Question: Is it possible to change default html5 video player's colors or complete skin?
'''
<video id="sampleMovie" src="HTML5Sample.mov" controls></video>
'''

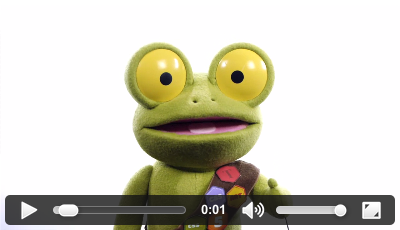
Answer: There's no way of re-skinning the browsers native HTML5 video controls. However, you can omit them completely (by removing the controls attribute), and implement your own controls using HTML, CSS and the HTML video API (good reference <URL>.
There's a <URL> which will get you started.